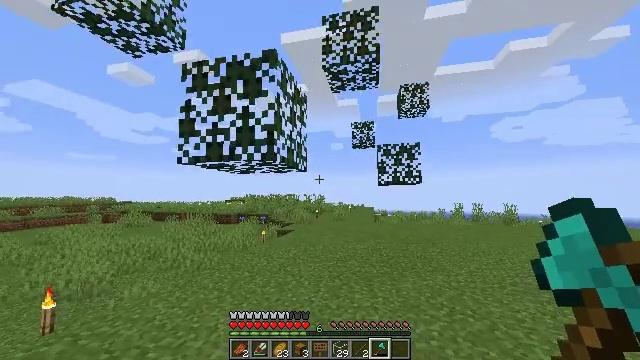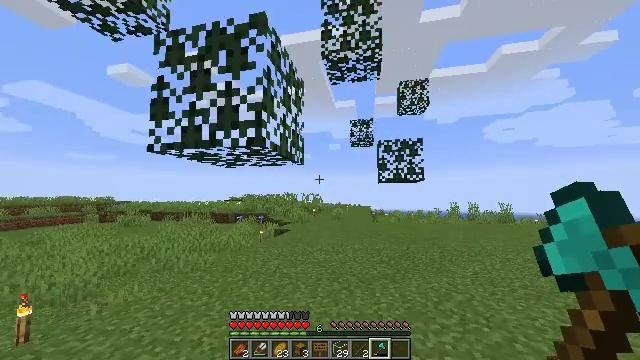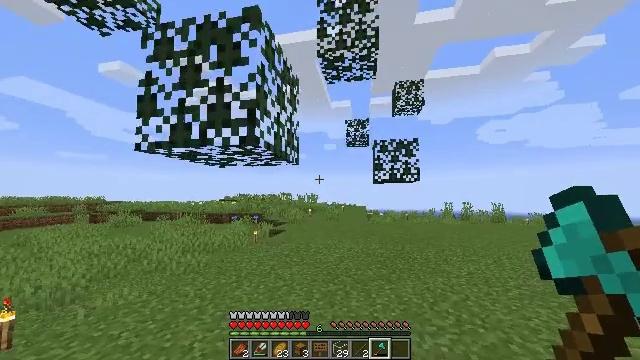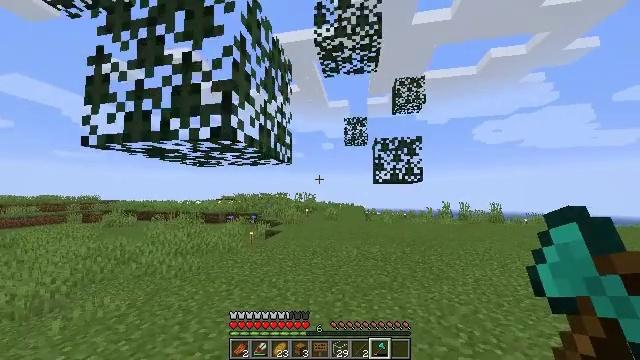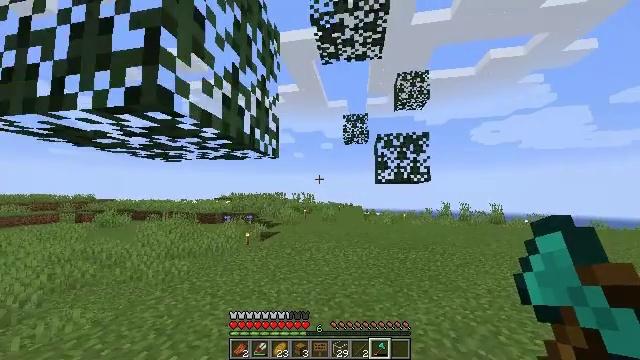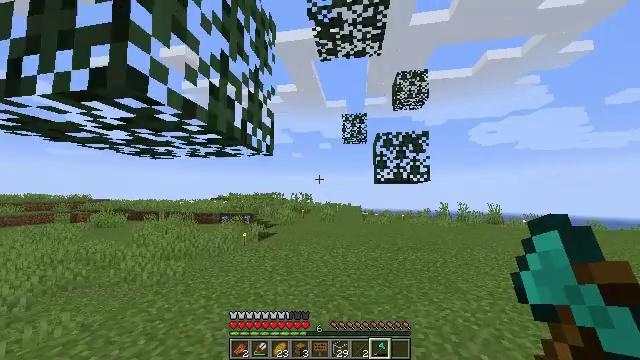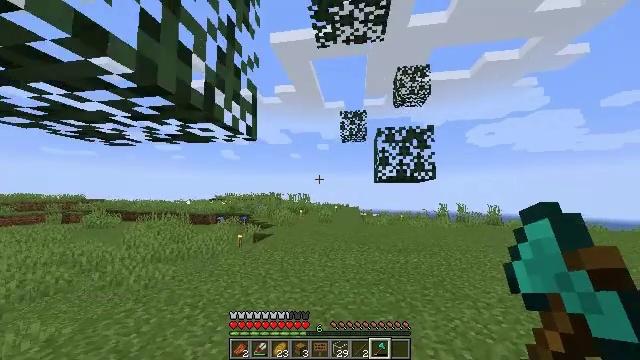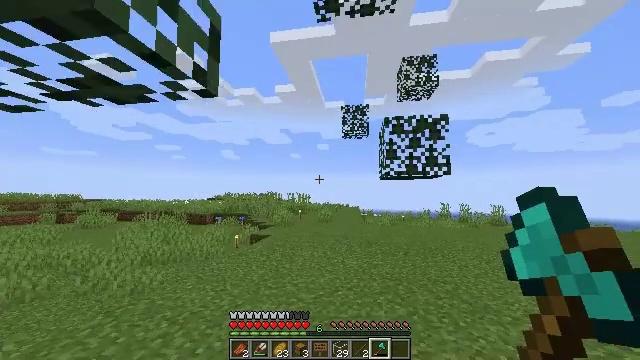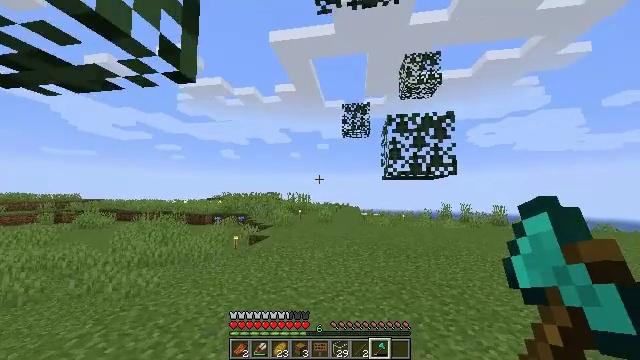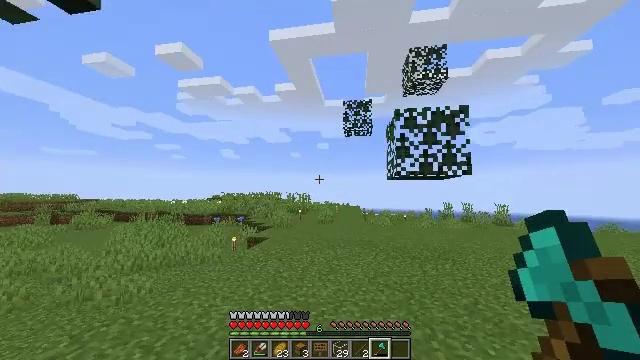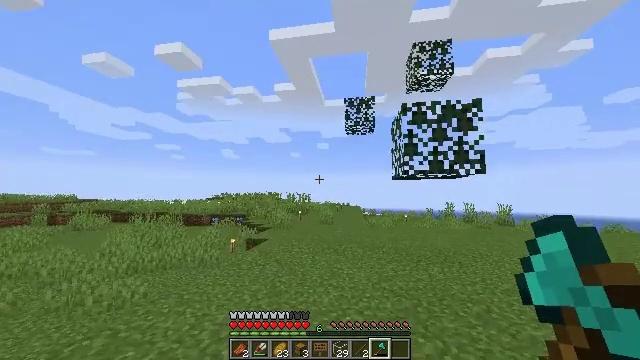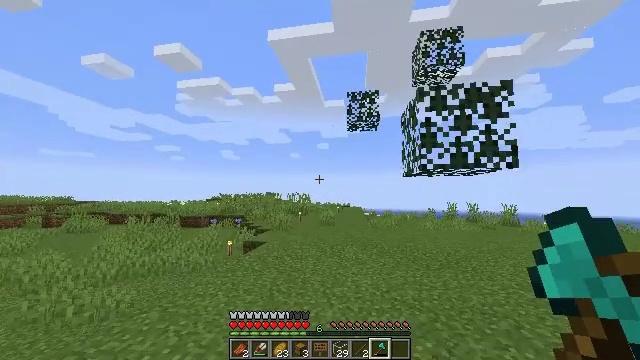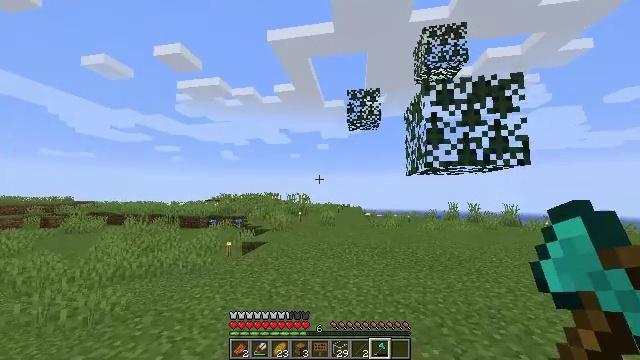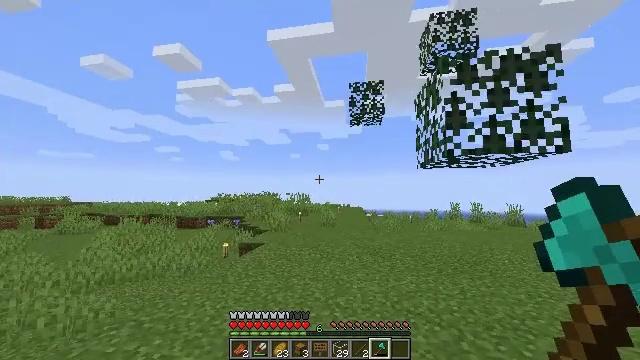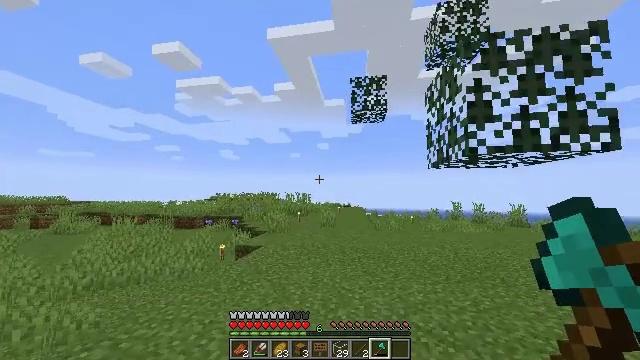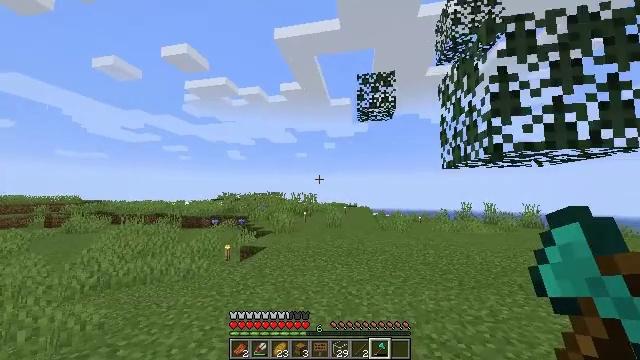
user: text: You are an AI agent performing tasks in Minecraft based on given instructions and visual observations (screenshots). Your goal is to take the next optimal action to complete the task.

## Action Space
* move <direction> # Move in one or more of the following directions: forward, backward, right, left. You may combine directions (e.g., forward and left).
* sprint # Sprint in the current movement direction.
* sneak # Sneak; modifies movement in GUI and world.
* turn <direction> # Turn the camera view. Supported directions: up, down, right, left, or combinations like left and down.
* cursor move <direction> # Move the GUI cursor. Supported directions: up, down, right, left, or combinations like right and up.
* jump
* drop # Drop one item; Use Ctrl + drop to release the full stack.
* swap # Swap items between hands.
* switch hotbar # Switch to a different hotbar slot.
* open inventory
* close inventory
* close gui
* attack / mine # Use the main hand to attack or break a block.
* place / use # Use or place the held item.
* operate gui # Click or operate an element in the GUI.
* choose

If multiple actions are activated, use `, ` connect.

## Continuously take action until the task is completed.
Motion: motion action
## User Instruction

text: Remove the torch from its spot.
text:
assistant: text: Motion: move forward
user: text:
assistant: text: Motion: move forward, turn right
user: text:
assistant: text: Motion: move forward, sprint
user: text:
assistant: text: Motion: move forward, sprint
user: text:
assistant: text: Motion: move forward, sprint
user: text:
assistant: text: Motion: move forward, sprint
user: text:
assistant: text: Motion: move forward
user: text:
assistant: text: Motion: move forward
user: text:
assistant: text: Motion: move forward
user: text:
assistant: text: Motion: move forward
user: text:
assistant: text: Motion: move forward
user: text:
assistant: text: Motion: move forward
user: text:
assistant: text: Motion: move forward
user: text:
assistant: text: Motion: move forward
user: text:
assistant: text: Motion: move forward, turn left
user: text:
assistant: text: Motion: move forward, turn left
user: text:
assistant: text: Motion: move forward, turn left
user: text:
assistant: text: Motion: move forward, turn left
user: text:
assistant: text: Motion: move forward, turn left
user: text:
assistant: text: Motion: move forward, turn left
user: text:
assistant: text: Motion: move forward
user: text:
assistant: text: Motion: move forward, turn right and up
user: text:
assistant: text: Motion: move forward, turn right
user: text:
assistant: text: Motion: move forward
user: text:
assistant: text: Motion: move forward, sprint
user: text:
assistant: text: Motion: move forward, sprint
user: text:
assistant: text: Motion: move forward, sprint
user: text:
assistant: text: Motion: move forward
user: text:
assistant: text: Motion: move forward
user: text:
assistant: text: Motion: move forward, sprint, turn right